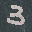
Label: 3